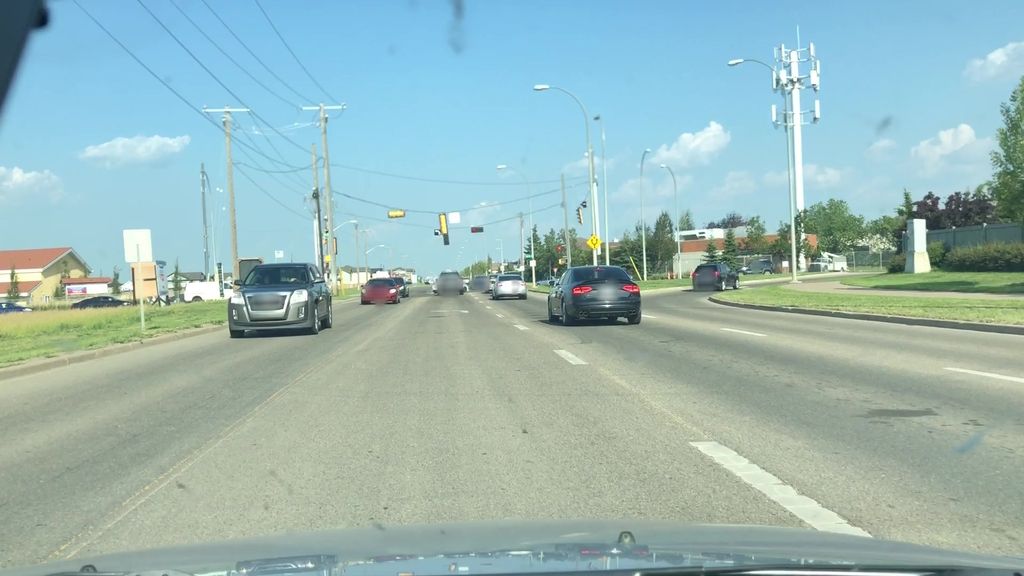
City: edmonton